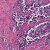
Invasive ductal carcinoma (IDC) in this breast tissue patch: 0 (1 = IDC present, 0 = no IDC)